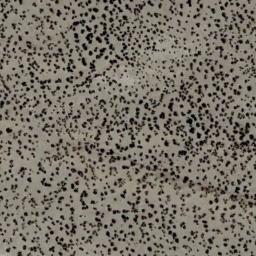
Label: chaparral